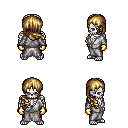
a pixel art fantasy rpg character, male body template, skeleton, white robe, gold greaves, blonde right-swept hairstyle, gold gloves, four views (front, back, left, right), 2x2 character sprite sheet, small pixel art, hard edges, no anti-aliasing